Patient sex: F
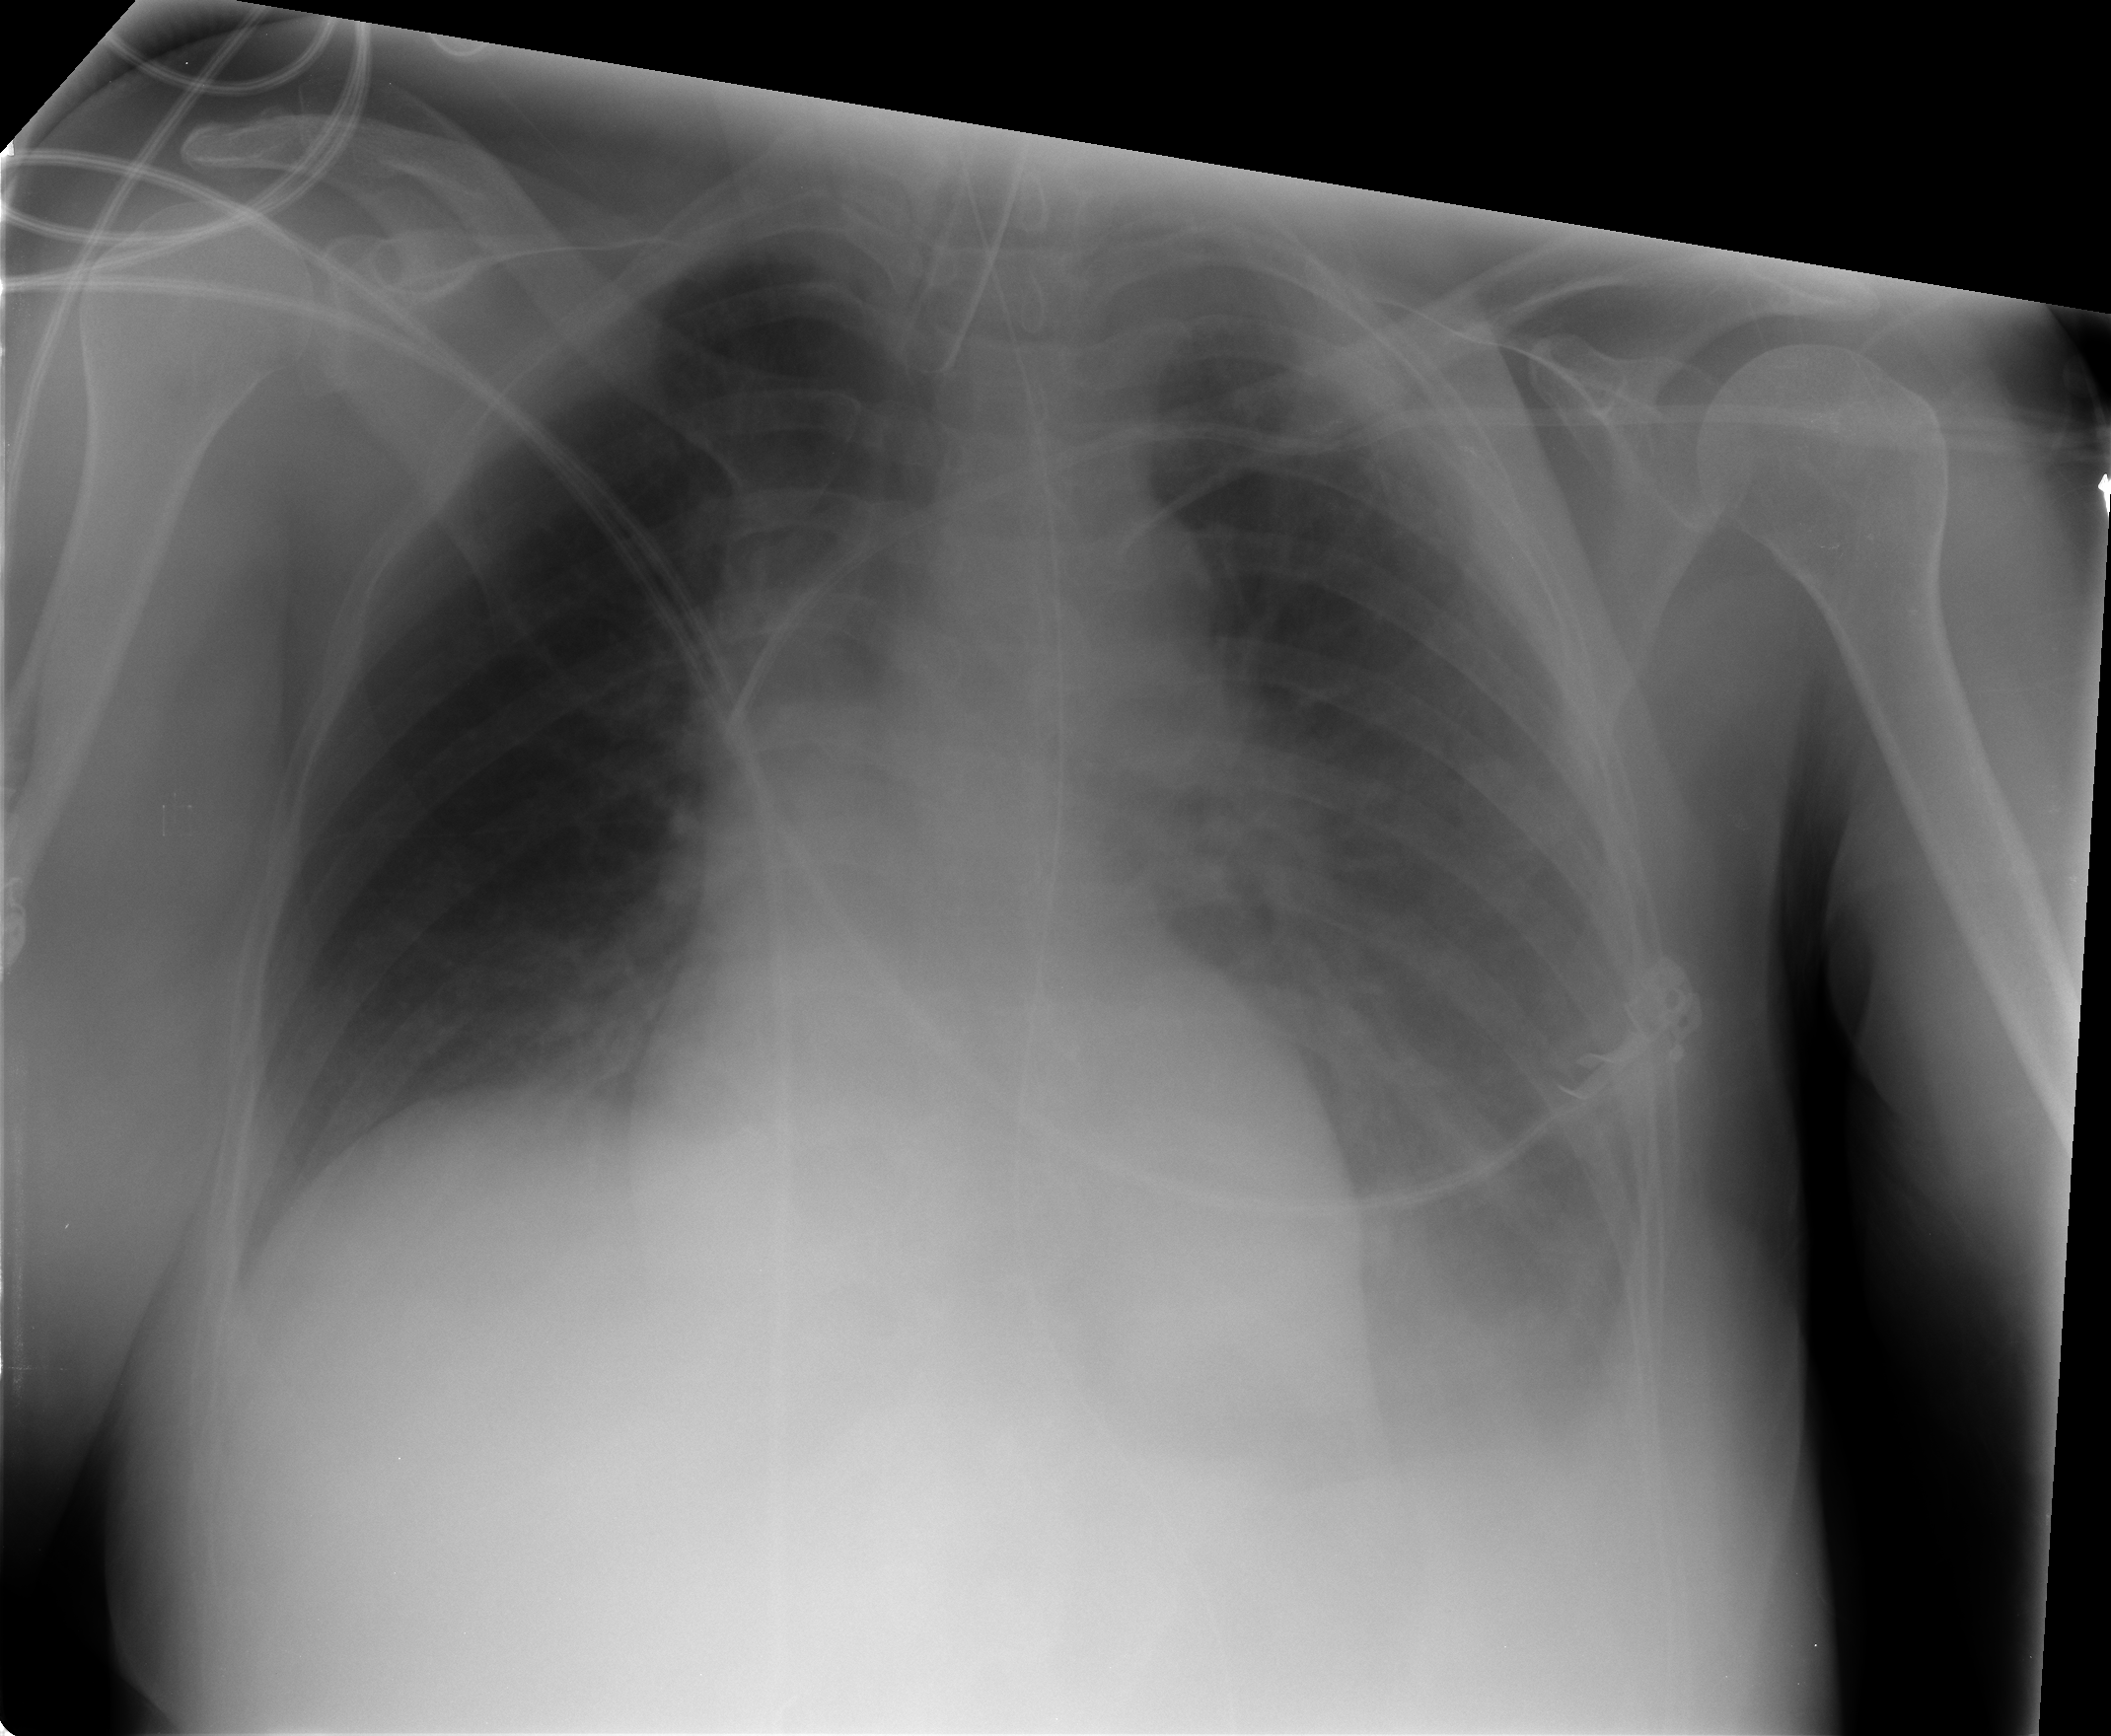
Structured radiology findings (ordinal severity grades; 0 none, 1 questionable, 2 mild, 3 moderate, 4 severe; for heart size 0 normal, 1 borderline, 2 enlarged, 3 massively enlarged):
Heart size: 0
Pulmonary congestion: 2
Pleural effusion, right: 0
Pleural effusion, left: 2
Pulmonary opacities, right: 0
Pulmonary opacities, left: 0
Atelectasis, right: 0
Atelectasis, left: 2